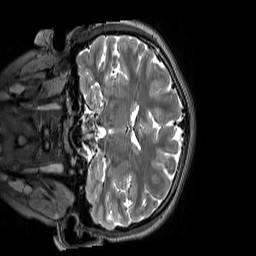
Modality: T2w
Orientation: coronal
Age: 11
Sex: female
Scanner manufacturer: siemens
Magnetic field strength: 3 T
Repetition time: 3.2 s
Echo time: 0.408 s